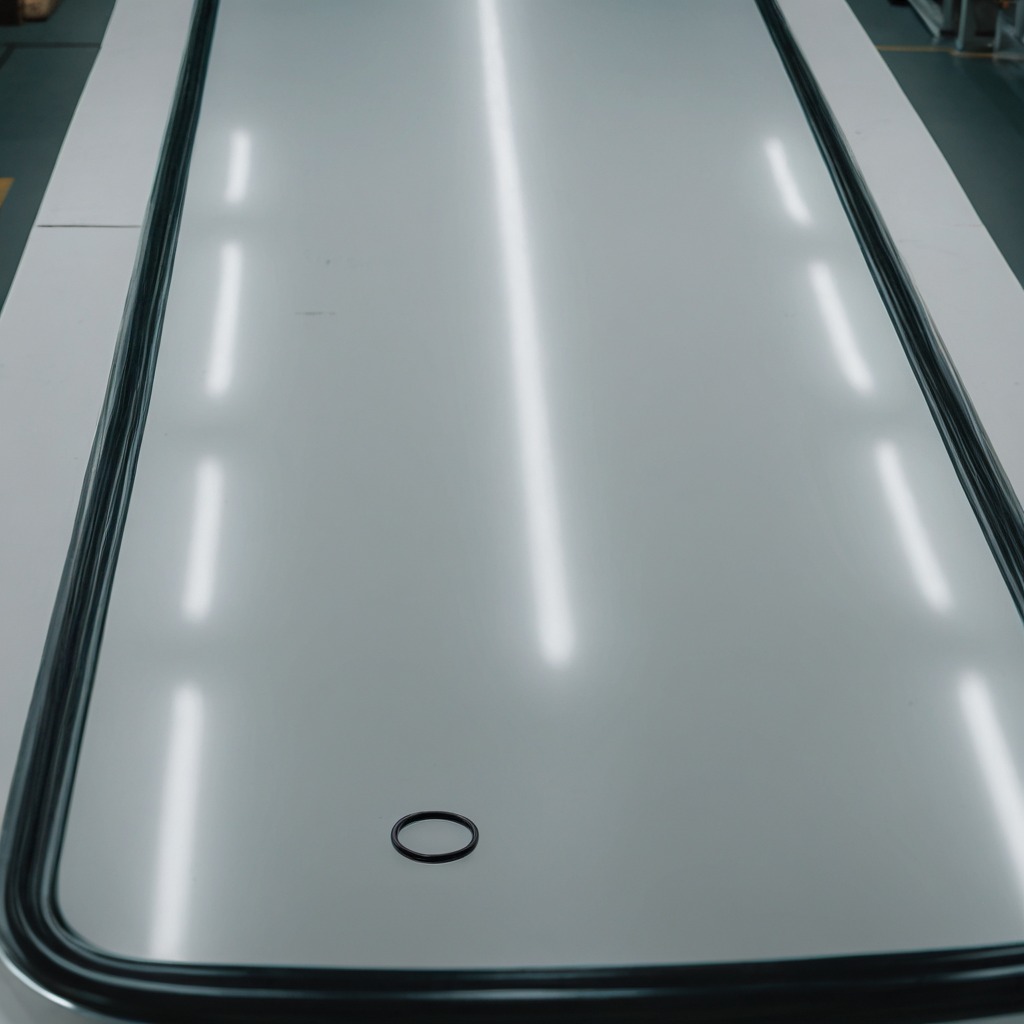
A rubber O-ring is lying on the table.